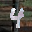
Label: 4